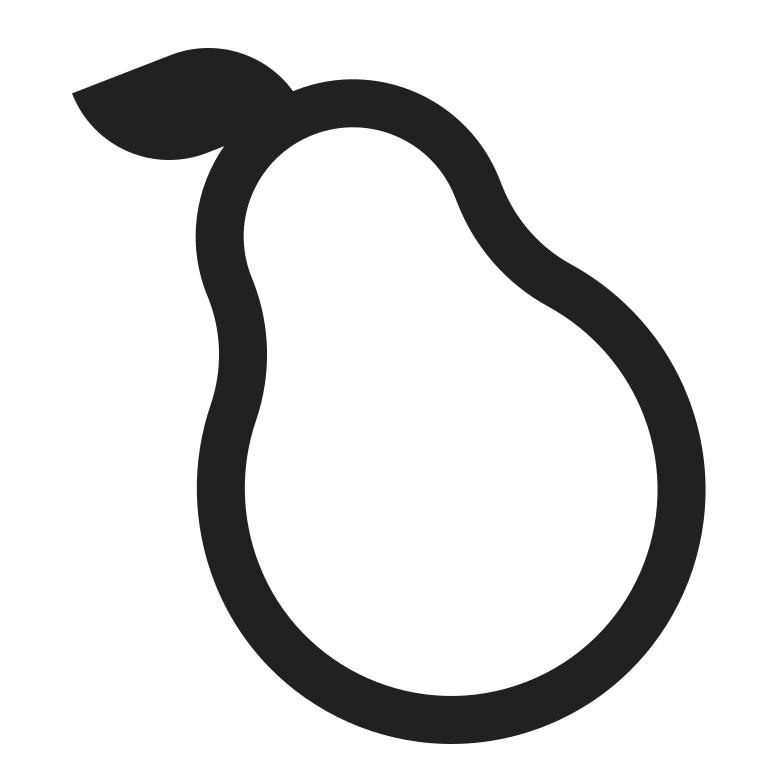
pear high contrast